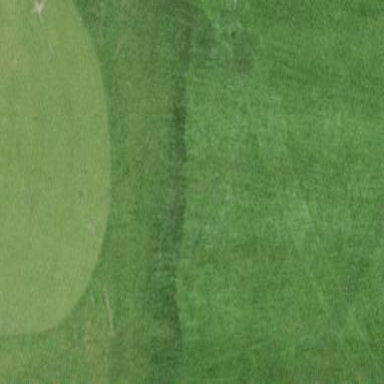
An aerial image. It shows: Grassy area designated as golf fairway.